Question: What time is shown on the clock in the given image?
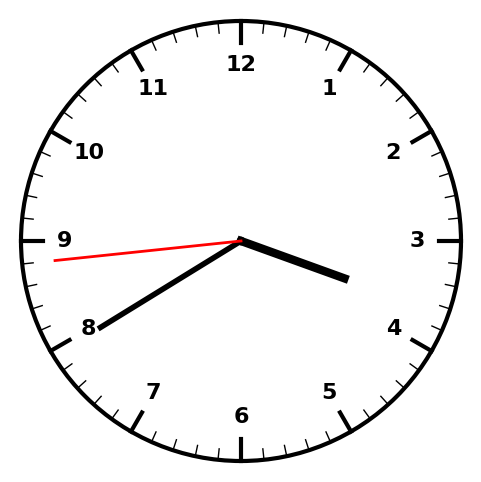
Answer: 03:39:44